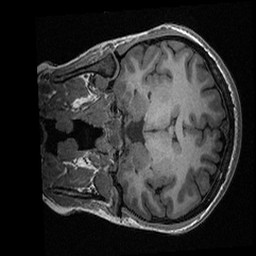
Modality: T1w
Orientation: coronal
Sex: female
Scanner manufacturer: ge
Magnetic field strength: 3 T
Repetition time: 0.0064 s
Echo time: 0.00281 s